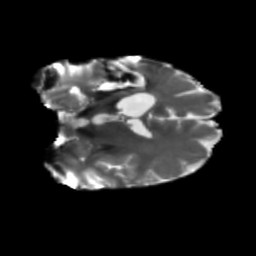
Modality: T2w
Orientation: coronal
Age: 42
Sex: male
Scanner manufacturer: siemens
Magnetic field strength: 3 T
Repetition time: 5.25 s
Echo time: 0.08 s